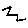
Label: zigzag